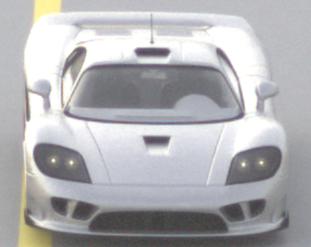
Make: Saleen
Model: S7
Detailed model: -
Model produced from: 2000
Model produced until: 2008
Doors: 2
Color: white
Road condition: dry road
Daytime: sunrise or sunset
Contrast: low contrast